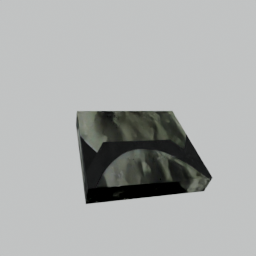
Label: tools